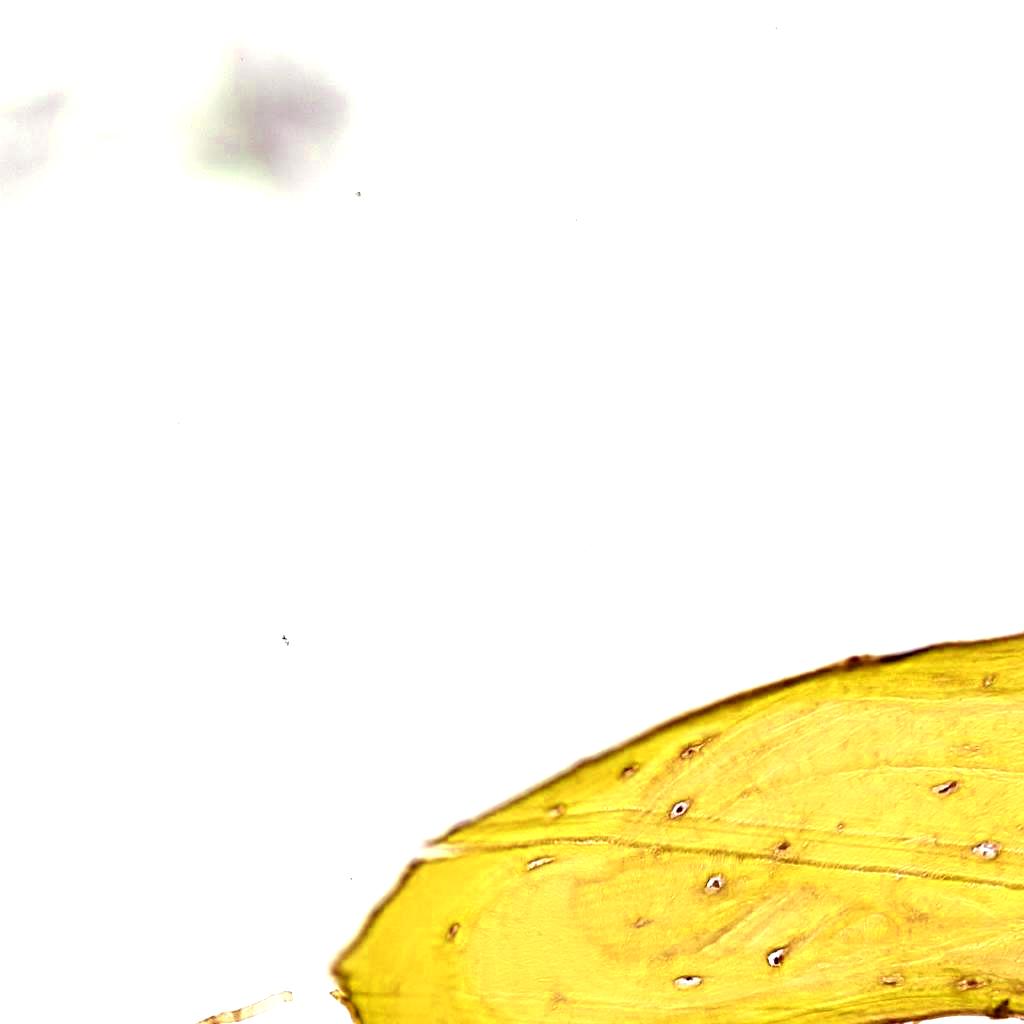
Label: Non-Tumor